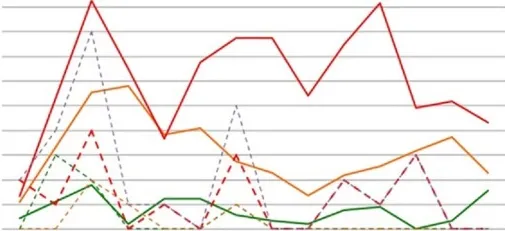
Monthly pattern of seizures with respect to febrile illnesses among NS children.
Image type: pathology (masson_trichrome)